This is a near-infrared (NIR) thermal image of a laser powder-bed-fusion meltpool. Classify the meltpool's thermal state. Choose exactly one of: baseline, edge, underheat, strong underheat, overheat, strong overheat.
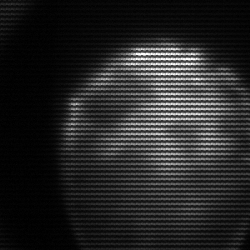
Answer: edge